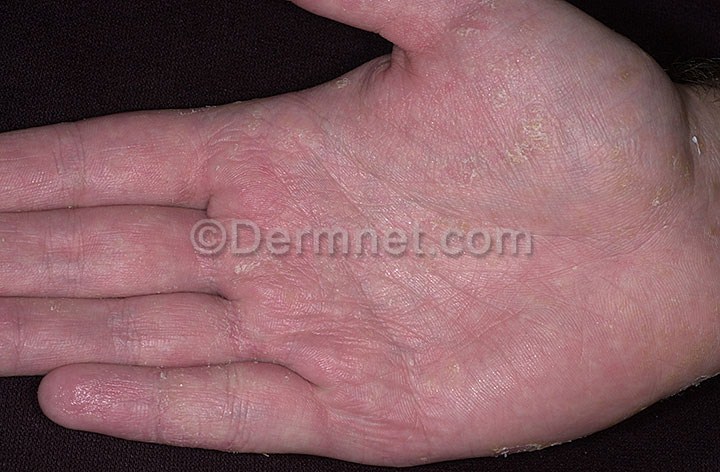
Disease: Eczema Photos